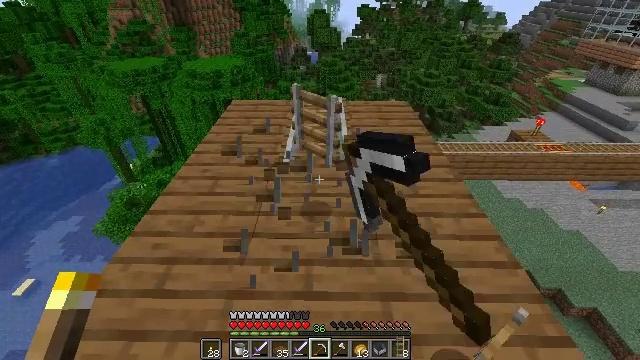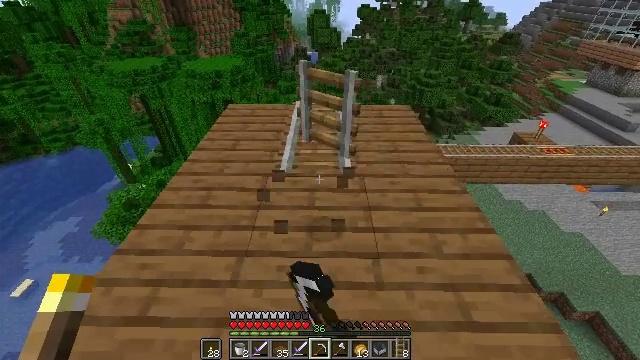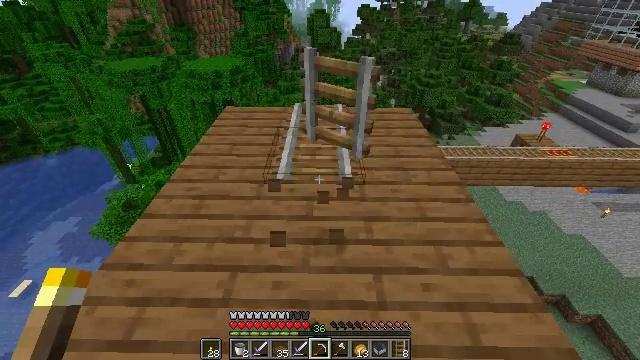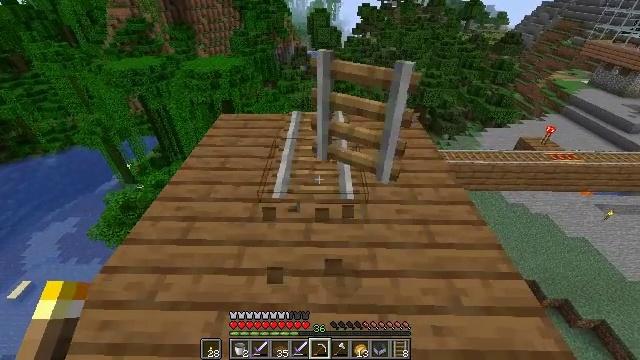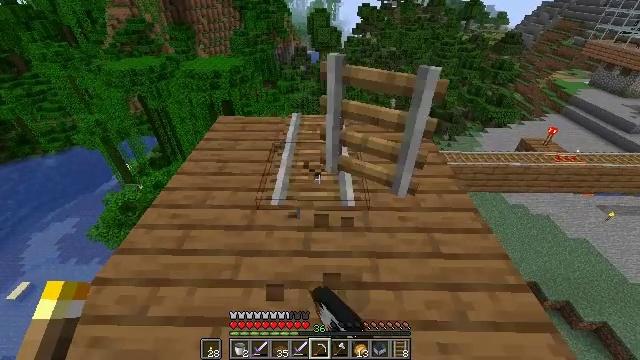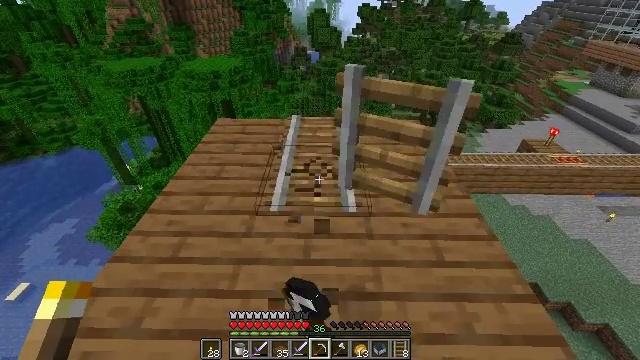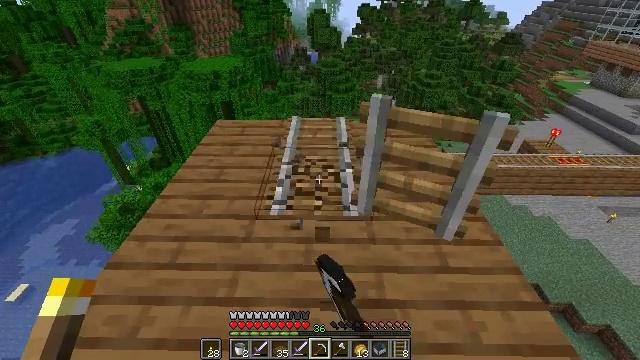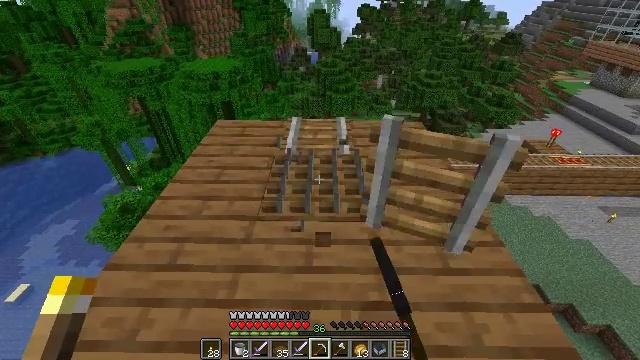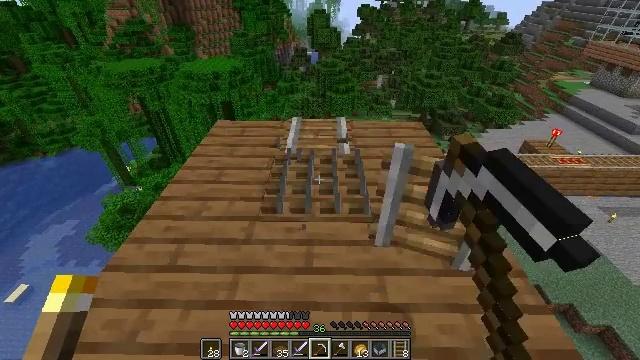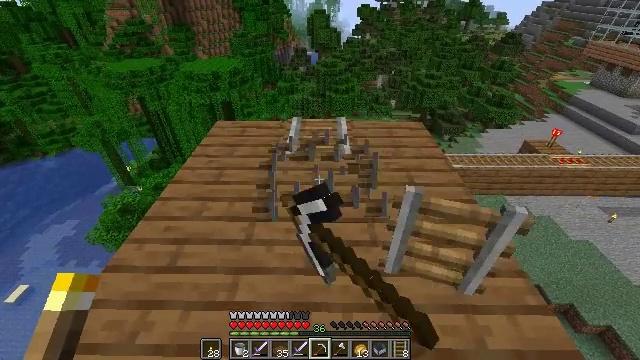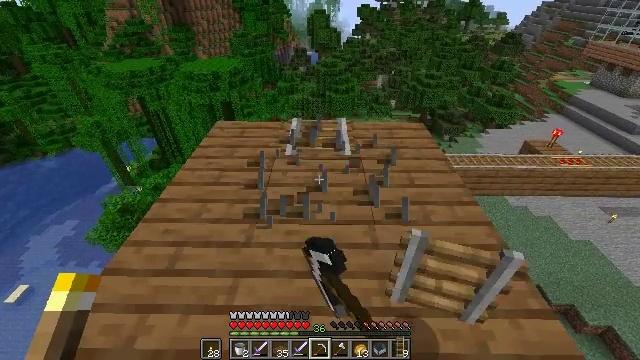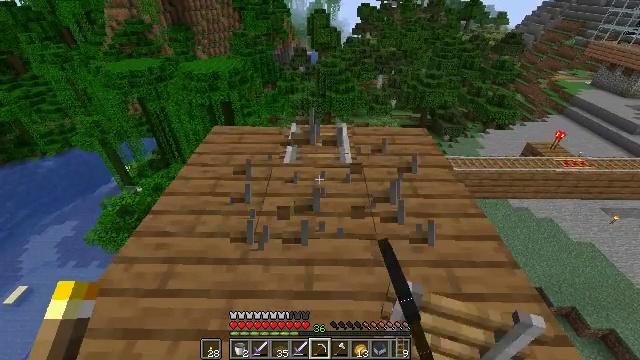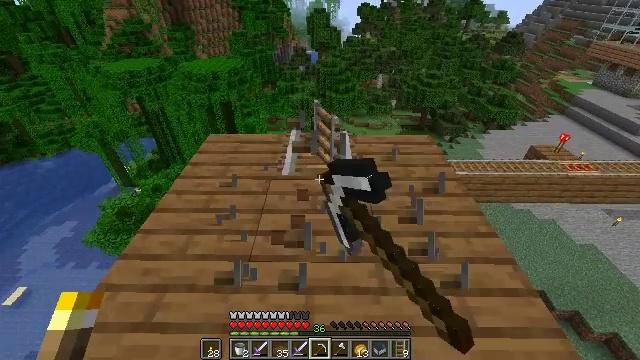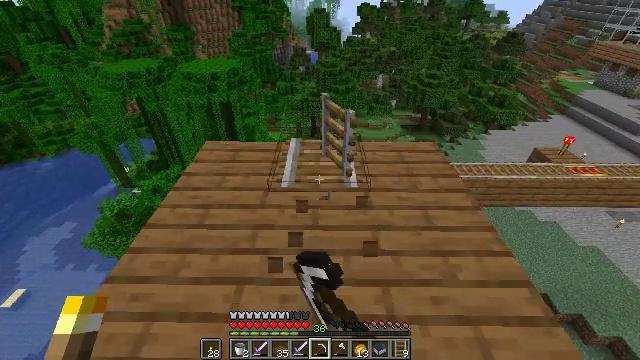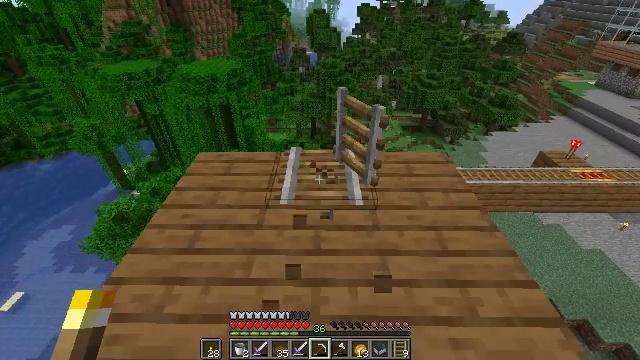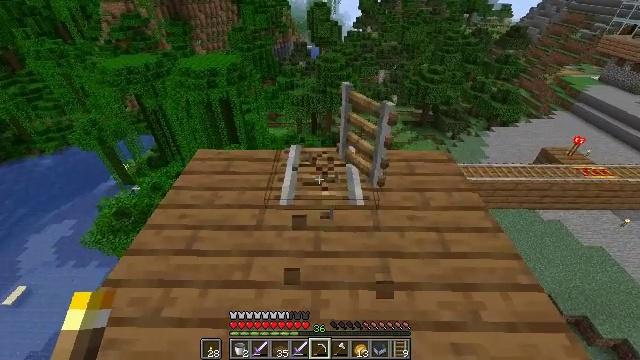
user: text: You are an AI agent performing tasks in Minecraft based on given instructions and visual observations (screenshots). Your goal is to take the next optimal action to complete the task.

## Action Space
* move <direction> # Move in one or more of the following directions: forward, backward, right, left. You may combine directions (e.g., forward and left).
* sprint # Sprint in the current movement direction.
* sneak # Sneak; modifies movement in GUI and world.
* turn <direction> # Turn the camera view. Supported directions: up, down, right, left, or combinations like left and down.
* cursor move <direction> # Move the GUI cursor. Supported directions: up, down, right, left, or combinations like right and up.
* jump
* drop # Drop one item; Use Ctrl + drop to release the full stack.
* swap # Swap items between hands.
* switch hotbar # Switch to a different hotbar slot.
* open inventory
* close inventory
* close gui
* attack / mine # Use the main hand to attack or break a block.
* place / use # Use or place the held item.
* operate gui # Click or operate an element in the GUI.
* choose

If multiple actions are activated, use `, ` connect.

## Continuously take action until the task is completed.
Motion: motion action
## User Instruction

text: Pick up the rail by attacking it.
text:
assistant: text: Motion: move forward, attack / mine
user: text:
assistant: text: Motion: move forward, attack / mine
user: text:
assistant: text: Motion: move forward, attack / mine
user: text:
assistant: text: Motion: attack / mine
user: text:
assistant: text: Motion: attack / mine
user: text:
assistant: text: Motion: attack / mine
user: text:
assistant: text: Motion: attack / mine
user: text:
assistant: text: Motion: attack / mine
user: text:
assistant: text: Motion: attack / mine
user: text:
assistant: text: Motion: move forward, attack / mine
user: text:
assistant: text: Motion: move forward, attack / mine
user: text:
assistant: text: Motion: move forward, attack / mine
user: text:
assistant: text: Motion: move forward, attack / mine
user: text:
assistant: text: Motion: move forward, attack / mine
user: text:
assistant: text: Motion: turn down, attack / mine
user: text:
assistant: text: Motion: attack / mine
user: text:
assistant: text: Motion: attack / mine
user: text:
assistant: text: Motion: attack / mine
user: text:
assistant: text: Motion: attack / mine
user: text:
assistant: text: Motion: move forward, attack / mine
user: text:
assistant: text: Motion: move forward, attack / mine
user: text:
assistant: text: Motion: move forward, turn down, attack / mine
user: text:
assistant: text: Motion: move forward, turn down, attack / mine
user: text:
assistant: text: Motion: move forward, attack / mine
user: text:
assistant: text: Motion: move forward, attack / mine
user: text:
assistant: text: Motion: move forward, attack / mine
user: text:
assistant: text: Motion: attack / mine
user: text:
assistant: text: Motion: attack / mine
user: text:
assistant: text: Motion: no_op
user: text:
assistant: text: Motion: no_op